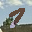
Label: 7